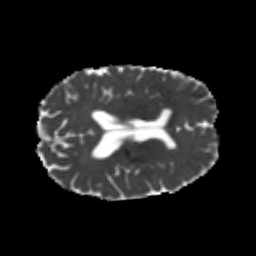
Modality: MD
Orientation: axial
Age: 22
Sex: male
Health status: healthy
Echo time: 0.074 s